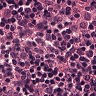
Metastatic tissue present: no